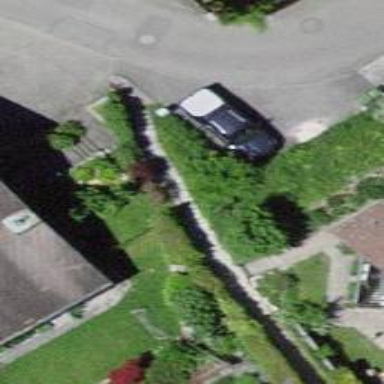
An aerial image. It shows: Road with steps.